Question: I want to show a dialog box in angular to confirm a delete action but the box does not appear and it appends to the end of the page
here is my dialog component ts file:
'''
import { MatDialogRef, MAT_DIALOG_DATA } from '@angular/material/dialog';
export class DeleteBoxComponent implements OnInit {
constructor(private dialogRef: MatDialogRef<DeleteBoxComponent>,
@Inject(MAT_DIALOG_DATA) public data: CBookModel,
private service: BookService) { }
onNoClick(){
this.dialogRef.close();
}
onYesClick(){
this.service.delete(this.data.id).subscribe(response => {
this.dialogRef.close();
})
}
}
'''
Here is html file of dialog component:
'''
<div class="mat-container position-relative">
<h1 mat-dialog-title>DELETE</h1>
<mat-dialog-content class="mat-typography">
<p>Are you Sure you want to delete "{{data.title}}"</p>
</mat-dialog-content>
<mat-dialog-actions>
<button mat-button (click)="onNoClick()">No</button>
<button mat-button (click)="onYesClick()">Yes</button>
</mat-dialog-actions>
</div>
'''
And here is another component that calls the dialog component:
'''
import { DeleteBoxComponent } from './../delete-box/delete-box.component';
import { MatDialog } from '@angular/material/dialog';
export class BooksComponent implements OnInit {
constructor(private service: BookService,public router:Router, public dialog: MatDialog) { }
onClickDelete(book: CBookModel) {
const dialogRef = this.dialog.open(DeleteBoxComponent,
{width: '250px',backdropClass: 'backdropBackground', data: book});
dialogRef.afterClosed().subscribe( Response =>{
this.service.getAll()
.subscribe(data => this.books = data);
})
}
}
'''

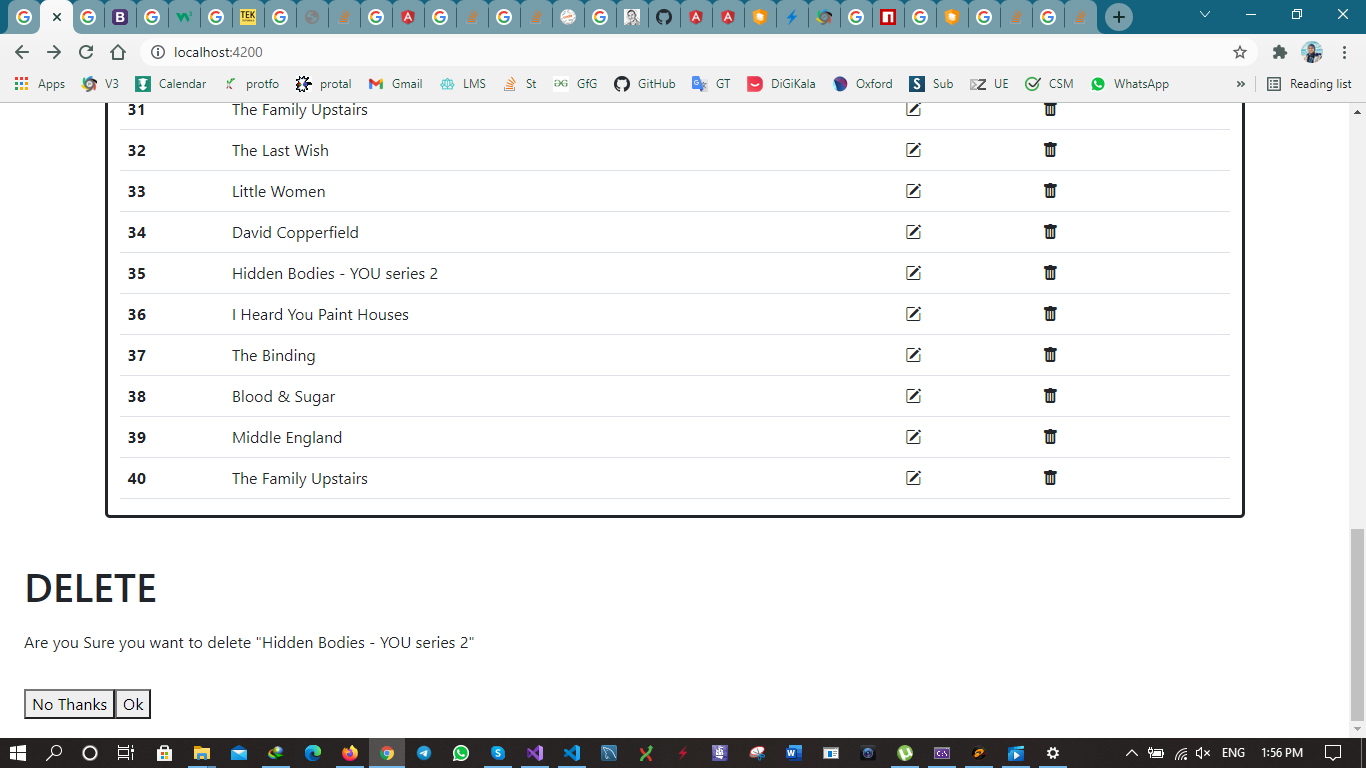
Answer: Based on your screenshot I think you have not configured Material styles.
Follow <URL> and it will be set up.